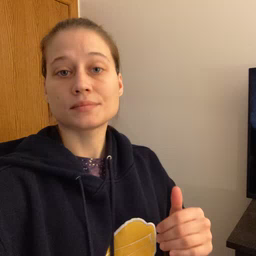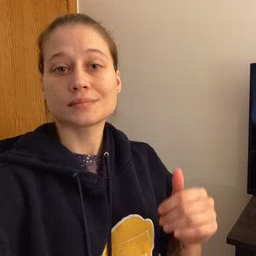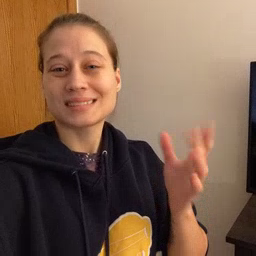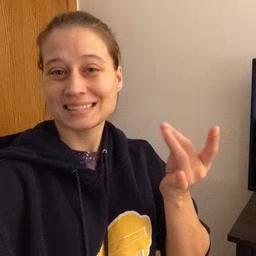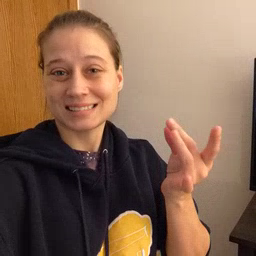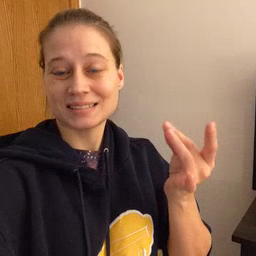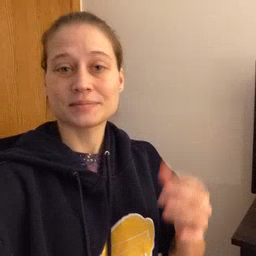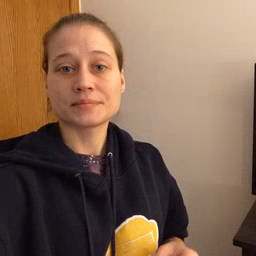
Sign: sticky